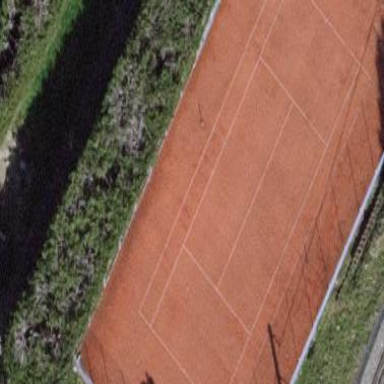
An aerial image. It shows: Sandy tennis court.